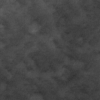
Label: not_dusty